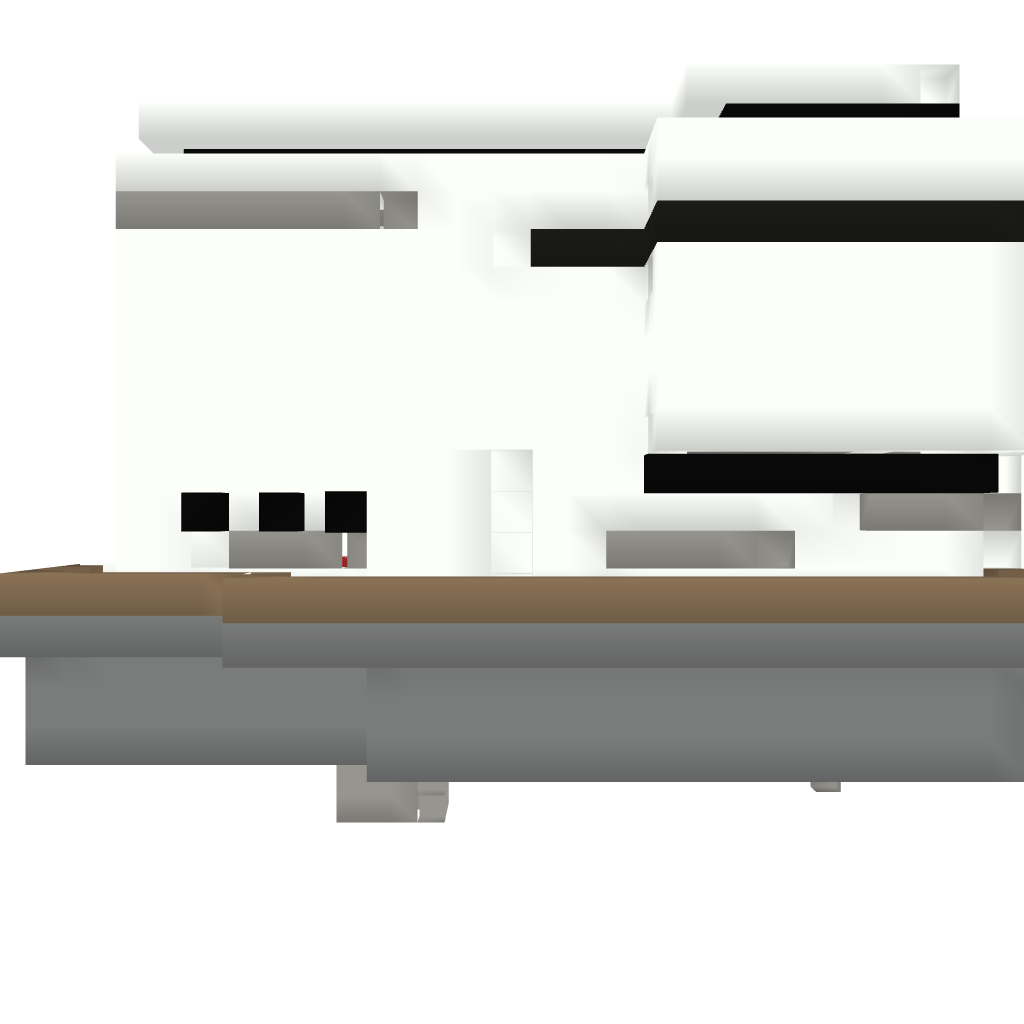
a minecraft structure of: Flying high tec modern house